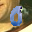
Label: 0